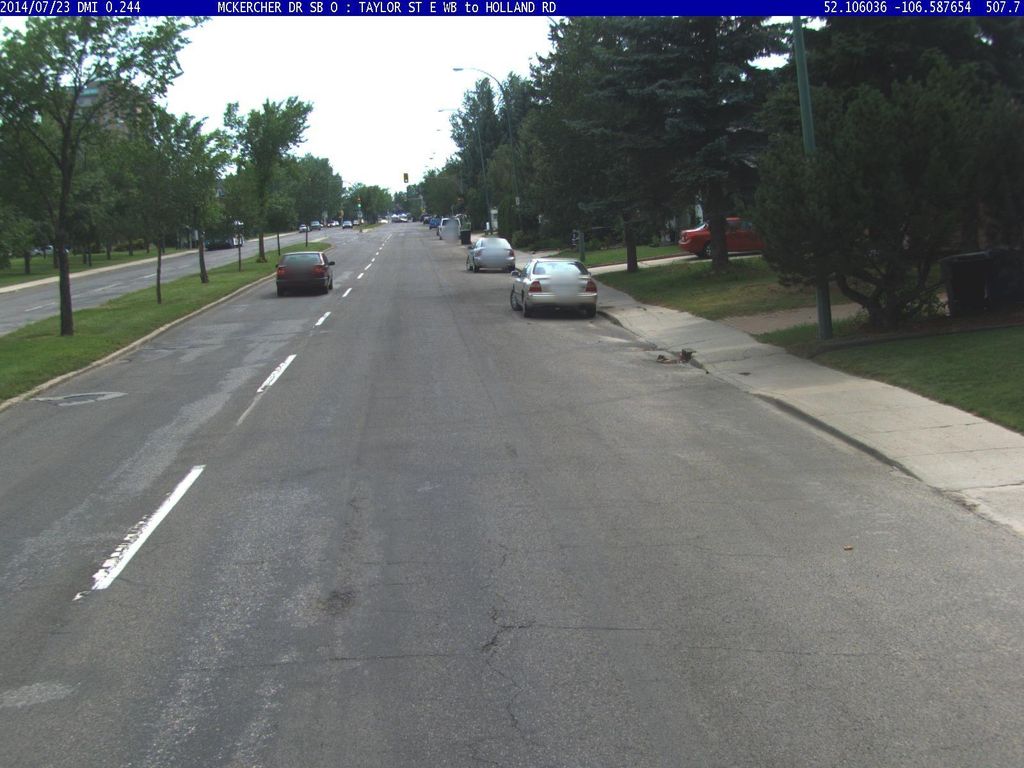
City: saskatoon